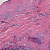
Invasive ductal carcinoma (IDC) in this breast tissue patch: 0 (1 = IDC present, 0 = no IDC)